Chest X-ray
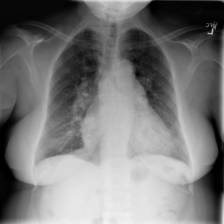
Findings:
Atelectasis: negative
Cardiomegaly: positive
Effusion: negative
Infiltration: positive
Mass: negative
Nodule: negative
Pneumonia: negative
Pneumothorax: negative
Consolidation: negative
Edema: negative
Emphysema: negative
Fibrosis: negative
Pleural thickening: negative
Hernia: negative